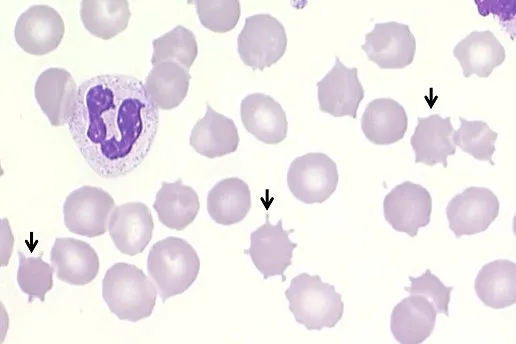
Acanthocytes (black arrows) in the peripheral blood smear of the patient.
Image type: pathology (giemsa)